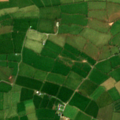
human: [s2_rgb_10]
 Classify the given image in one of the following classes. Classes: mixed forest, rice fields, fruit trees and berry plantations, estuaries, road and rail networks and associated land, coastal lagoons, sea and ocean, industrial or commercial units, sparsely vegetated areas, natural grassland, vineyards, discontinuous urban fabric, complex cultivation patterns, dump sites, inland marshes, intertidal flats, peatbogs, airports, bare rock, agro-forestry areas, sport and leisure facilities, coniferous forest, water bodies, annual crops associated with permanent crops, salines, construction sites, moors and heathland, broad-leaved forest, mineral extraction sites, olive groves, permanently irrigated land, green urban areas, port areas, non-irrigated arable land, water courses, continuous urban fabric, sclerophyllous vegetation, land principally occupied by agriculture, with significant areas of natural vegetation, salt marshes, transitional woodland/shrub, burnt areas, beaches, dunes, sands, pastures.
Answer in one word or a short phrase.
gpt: non-irrigated arable land, pastures, complex cultivation patterns